Question: I'm working on a project that demands this effect with the help of CSS:

Here is the description of what exactly I want to achieve:
The parent element (the 'title') has some padding and 2px border at the bottom. It also has a child ('title-inner') which also has some padding and 2px border but with a different color, and it overlaps with the border of it's parent i.e. the 'title'.
I'm using this markup structure:
'''
<div class="title">
<div class="title-inner">Widget title</div>
</div>
'''
I know that it is doable with some adjustments in padding and margin properties of both of these elements, but the CSS I've written so far somewhat breaks on mobile or when the browser is resized (have a look a <URL>.
Is there a better way to bring out this effect in CSS? Any ideas?
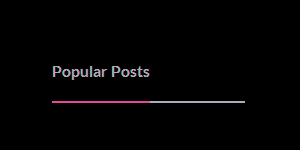
Answer: I believe the coolest option is to use background, divs, and width.
<URL>
using divs in stead of borders gives you a lot more control over the elements.
'''
<div class="title">
<div class="title-inner">Lorem Ipsum</div>
<div id='line'>
<div id='load'></div>
</div>
</div>
'''
after you use your divs you set the css
'''
body {
background: black;
color: #ddd;
font-family: Helvetica, sans-serif;
margin: 2em;
}
.title-inner {
padding: 17px;
}
#line {
background-color:purple;
height:2px;
width:100%;
}
#load {
background-color:yellow;
height:100%;
width:0%;
}
'''
then you can manipulate the code using javascript.
'''
function loop() {
$('#load').animate({
width: "50%"
}, 1600);
$('#load').promise().done(function () {
$(this).width(0);
loop();
});
}
loop();
'''